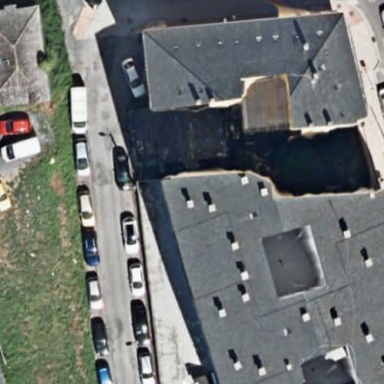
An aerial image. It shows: Residential building.